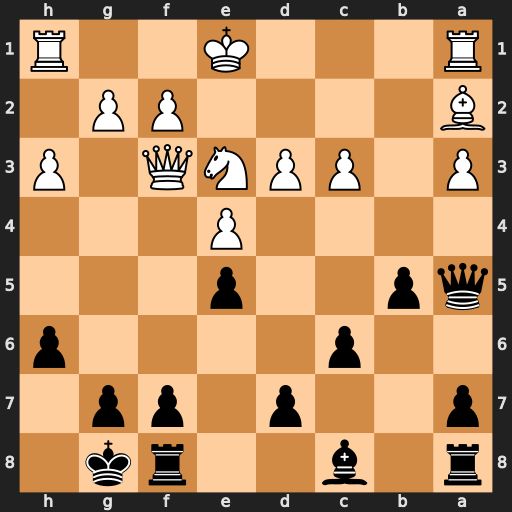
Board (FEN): r1b2rk1/p2p1pp1/2p4p/qp2p3/4P3/P1PPNQ1P/B4PP1/R3K2R
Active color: b
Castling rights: KQ
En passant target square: -
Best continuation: Qxc3+ Ke2 Qb2+